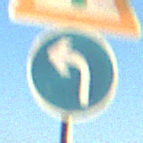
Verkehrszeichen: VorgeschriebeneFahrtrichtungLinks
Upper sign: Lichtzeichenanlage
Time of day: SunriseSunset
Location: Outdoor (RoadRail)
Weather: Clear
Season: NotSpecified
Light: Natural